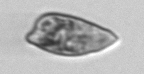
Label: Prorocentrum_dentatum